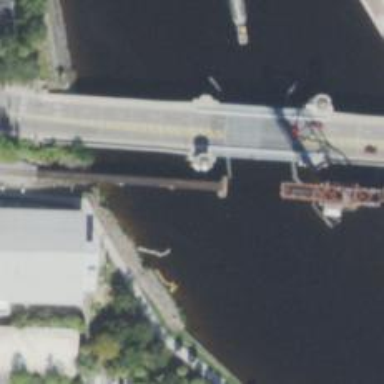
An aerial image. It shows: Tertiary road with asphalt surface that crosses over drawbridge.